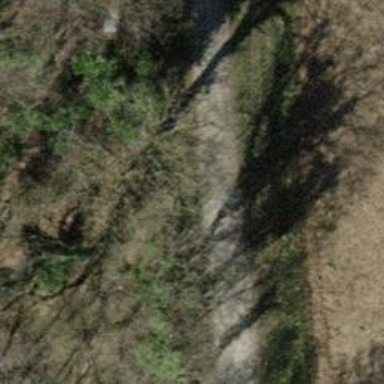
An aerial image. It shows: Brown bench.